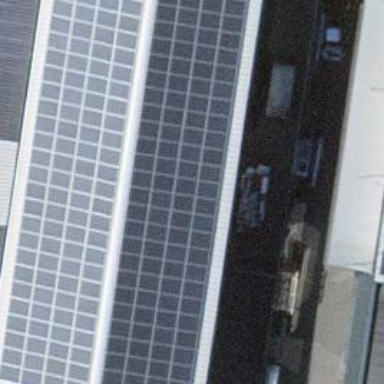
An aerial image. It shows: Solar power generator utilizing photovoltaic technology with solar photovoltaic panels.